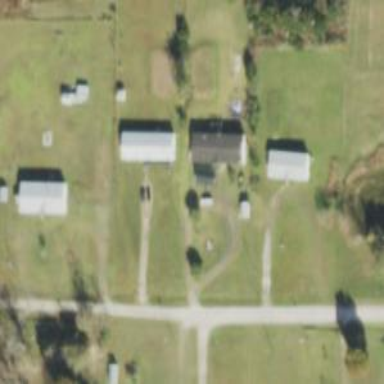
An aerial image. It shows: Driveway.